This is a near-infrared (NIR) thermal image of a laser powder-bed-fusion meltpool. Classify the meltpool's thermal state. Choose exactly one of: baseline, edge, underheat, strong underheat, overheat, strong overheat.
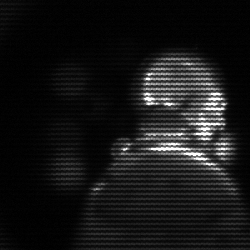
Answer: baseline